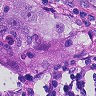
Metastatic tissue present: yes